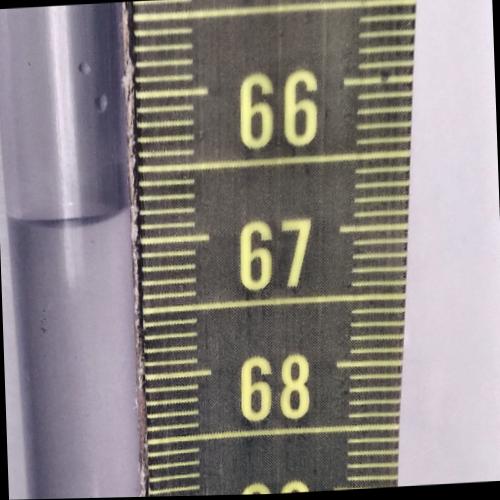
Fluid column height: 66.8 cm